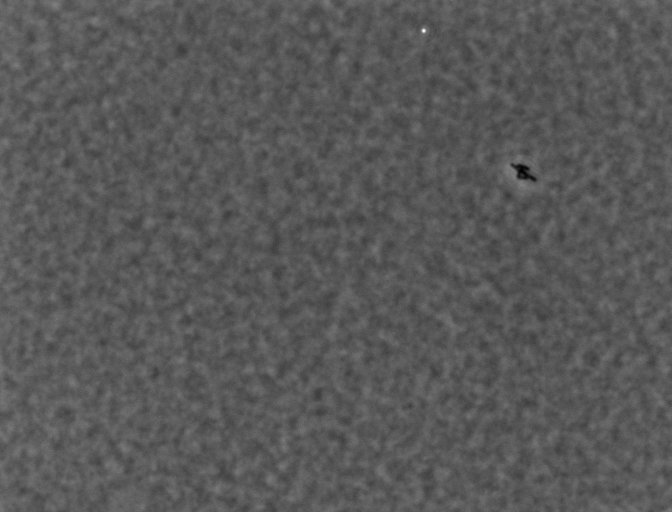
Listeria innocua